Question: i am trying to sign an apk by following <URL> guide.
1. I created a keytools folder in C:\Users\Family\workspace\ and a keys folder in the newly created keytools folder. So now i have C:\Users\Family\workspace\keytools and C:\Users\Family\workspace\keytools\keys folders.
2. I copied the debug.keystore into the keys folder and copied the keytool.exe and jli.dll into the keytools folder.
3. I ran cmd.exe and navigated to C:\Users\Family\workspace\keytools and ran keytool -genkey -alias anddev.keystore -keyalg RSA -validity 20000 -keystore keys/anddev.keystore
4. The anddev.keystore file is created in the keys folder.
5. I copied the apk to be signed into the keytools folder. I also copied jarsigner.exe into the keytools folder.
6. In cmd.exe I am at C:\Users\Family\workspace\keytools and trying to run: jarsigner -verbose -keystore C:\Users\Family\workspace\keytools\keys\anddev.keystore -signedjar sampleapp_signed.apk sampleapp.apk anddev.keystore. It gives me this error: I also tried to run: jarsigner -verbose -keystore C:\Users\Family\workspace\keytools\keys\anddev.keystore -signedjar sampleapp_signed.apk sampleapp.apk C:\Users\Family\workspace\keytools\keys\anddev.keystore
I have also tried to run:
'jarsigner -verbose -keystore C:\Users\Family\workspace\keytools\keys\anddev.keystore -signedjar C:\Users\Family\workspace\keytools\sampleapp_signed.apk C:\Users\Family\workspace\keytools\sampleapp.apk C:\Users\Family\workspace\keytools\keys\anddev.keystore'
When i navigate to c:\program files\java\jdk1.6.0_23\bin and run that code it asks for the keystore password and when I write the keystore pass (123456), it gives me an error:
When i write anddev.keystore pass (=asdfgh, the second pass that keytool asked for at the end of the process) i get this error:
(However, i am pretty sure this is rightful error, cause the pass is not this, but the 123456).
I am pretty sure i am getting closer and that certificate chain error is the problem. Right? Am i missing a step or what?
One another thing: in the command line when keytool asked for any password the cursor was not moving. I wrote the password but i didn't see any numbers or stars, or the cursor moving. It then asked for a reenter password, same happened. I guess this is ok, and a feature of the command line, i am just writing this to be sure.
Based on the help of Hades and Saasha, it was extremely easy to sign the apk. For anyone interested here are my steps:
For this i created a MyKeys folder into C:\Users\Family\workspace. After the process the sample.keystore and the samplesigned.apk appeared in that folder.
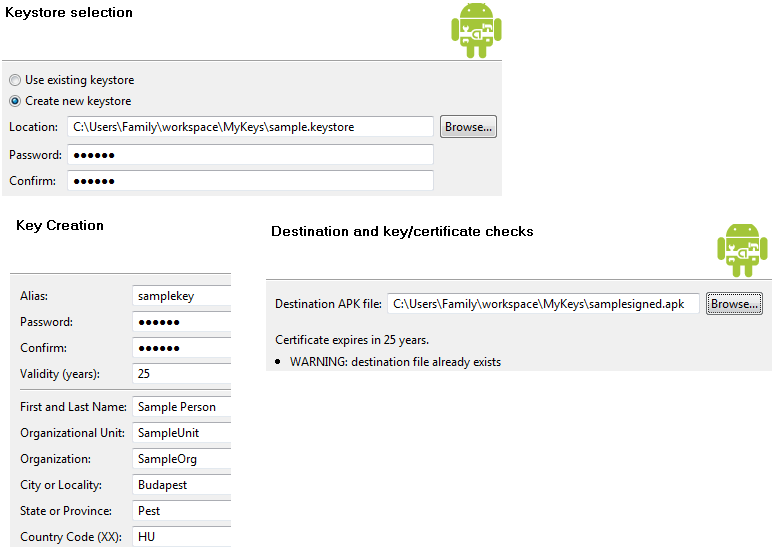
Answer: Hallo
If you using Eclipse you can try:
## Compile and sign with Eclipse ADT
If you are using Eclipse with the ADT plugin, you can use the Export Wizard to export a signed .apk (and even create a new keystore, if necessary). The Export Wizard performs all the interaction with the Keytool and Jarsigner for you, which allows you to sign the package using a GUI instead of performing the manual procedures to compile, sign, and align, as discussed above. Once the wizard has compiled and signed your package, it will also perfom package alignment with zipalign. Because the Export Wizard uses both Keytool and Jarsigner, you should ensure that they are accessible on your computer, as described above in the Basic Setup for Signing.
To create a signed and aligned .apk in Eclipse:
1. Select the project in the Package Explorer and select File > Export.
2. Open the Android folder, select Export Android Application, and click Next. The Export Android Application wizard now starts, which will guide you through the process of signing your application, including steps for selecting the private key with which to sign the .apk (or creating a new keystore and private key).
3. Complete the Export Wizard and your application will be compiled, signed, aligned, and ready for distribution.